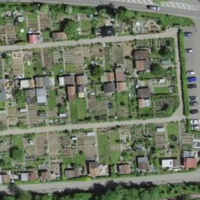
EUNIS habitat code: 53
Species observed at this site:
Geranium sanguineum
Corylus avellana